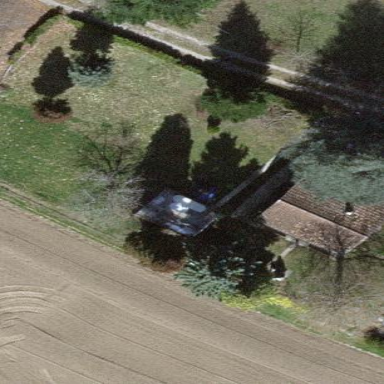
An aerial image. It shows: Simple house.